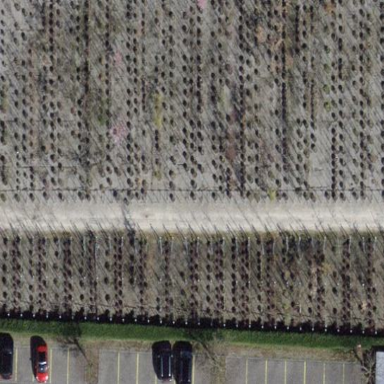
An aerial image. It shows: Plant nursery area.